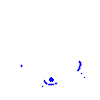
Particle: kaon